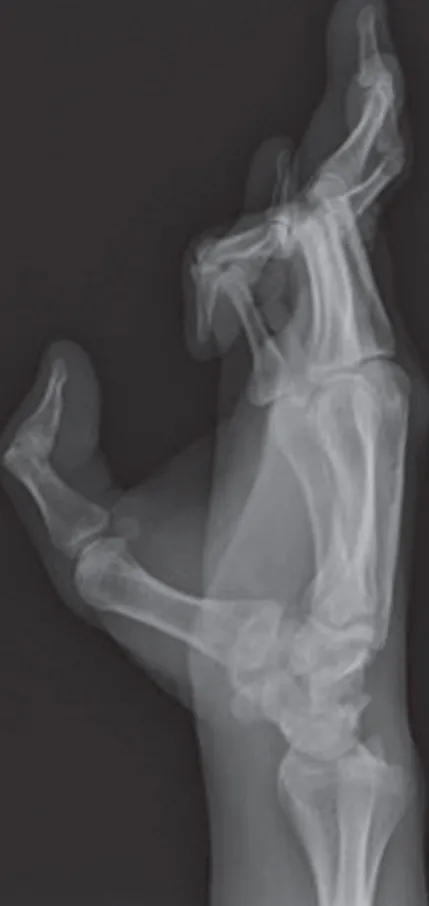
Lateral preoperative x-rays. The patient demonstrates Z deformity and dislocation of first metacarpal. No arthritic changes are evident over the joint surfaces.
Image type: radiology (x_ray)